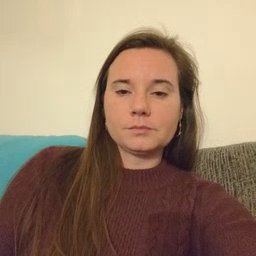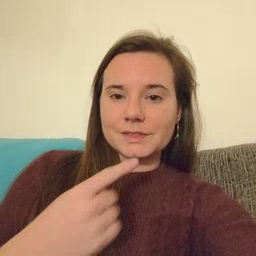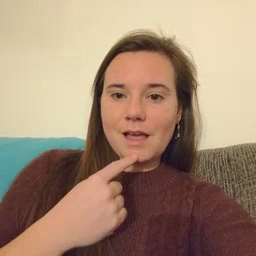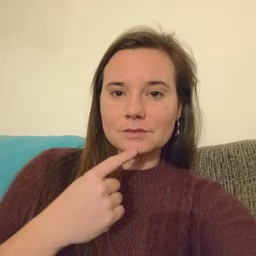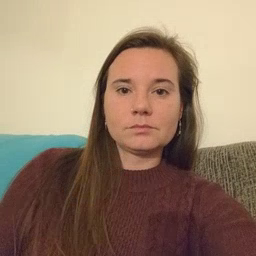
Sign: say